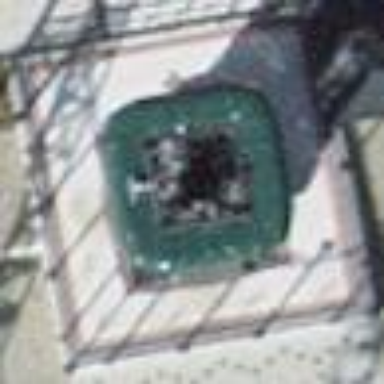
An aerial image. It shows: Amusement ride.